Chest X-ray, PA view. Patient: 64 years old, sex F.
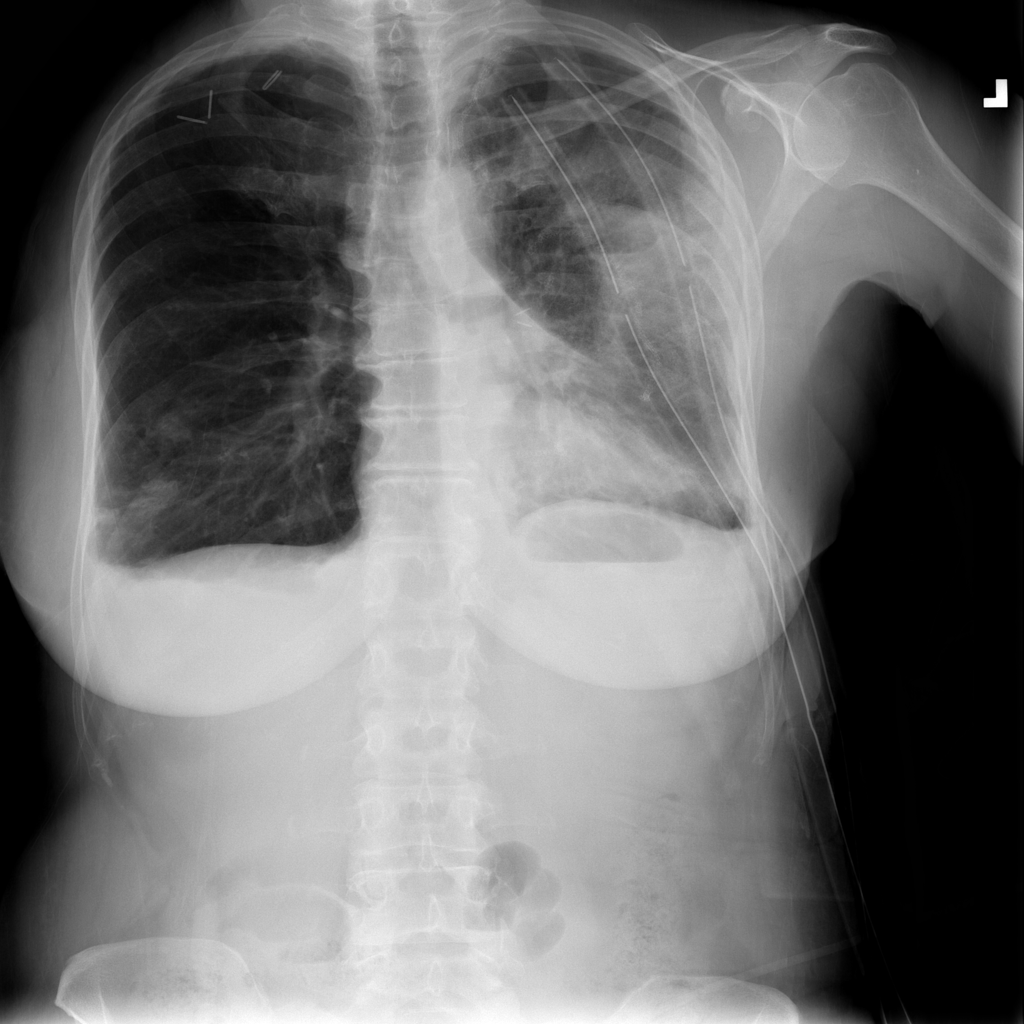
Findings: Infiltration